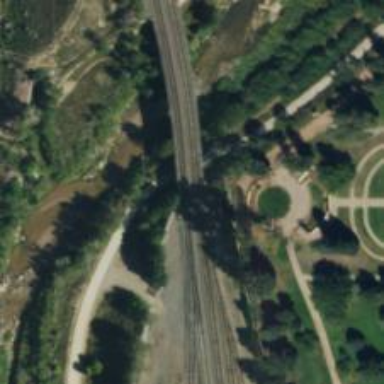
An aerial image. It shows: Railway bridge over siding rail track.